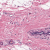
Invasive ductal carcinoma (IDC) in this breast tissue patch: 0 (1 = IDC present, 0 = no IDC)